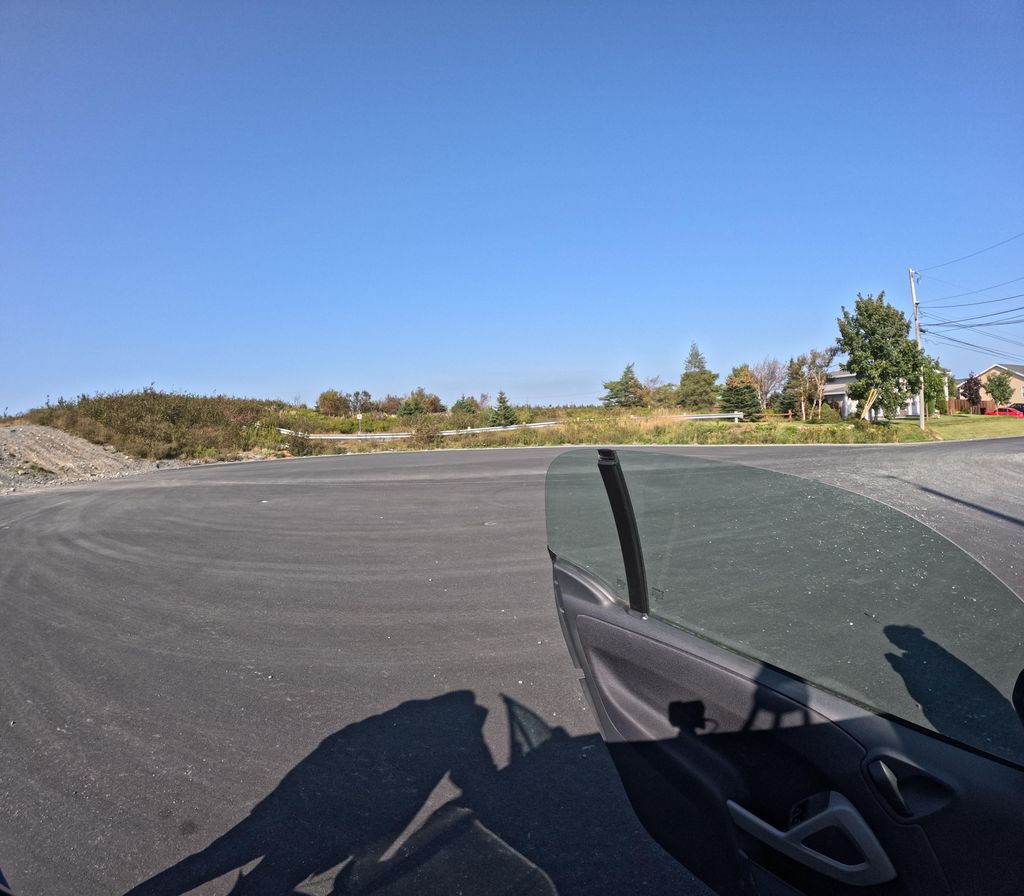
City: st_johns